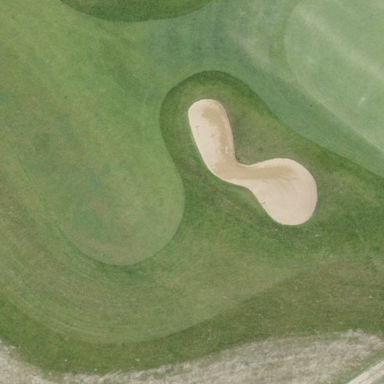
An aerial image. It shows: Sand bunker on golf course.